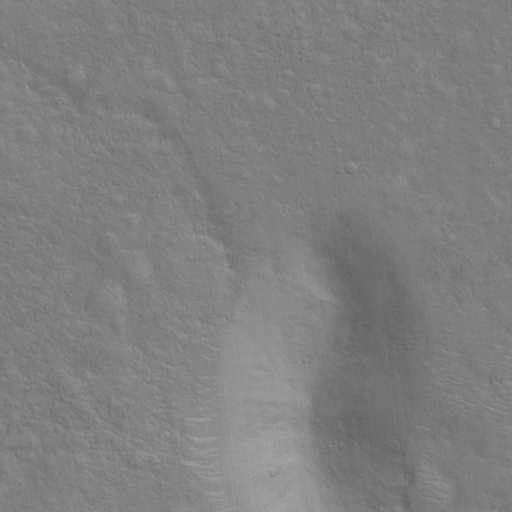
Classes present: Background, Cone